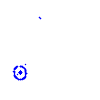
Particle: kaon